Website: apple
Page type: payment
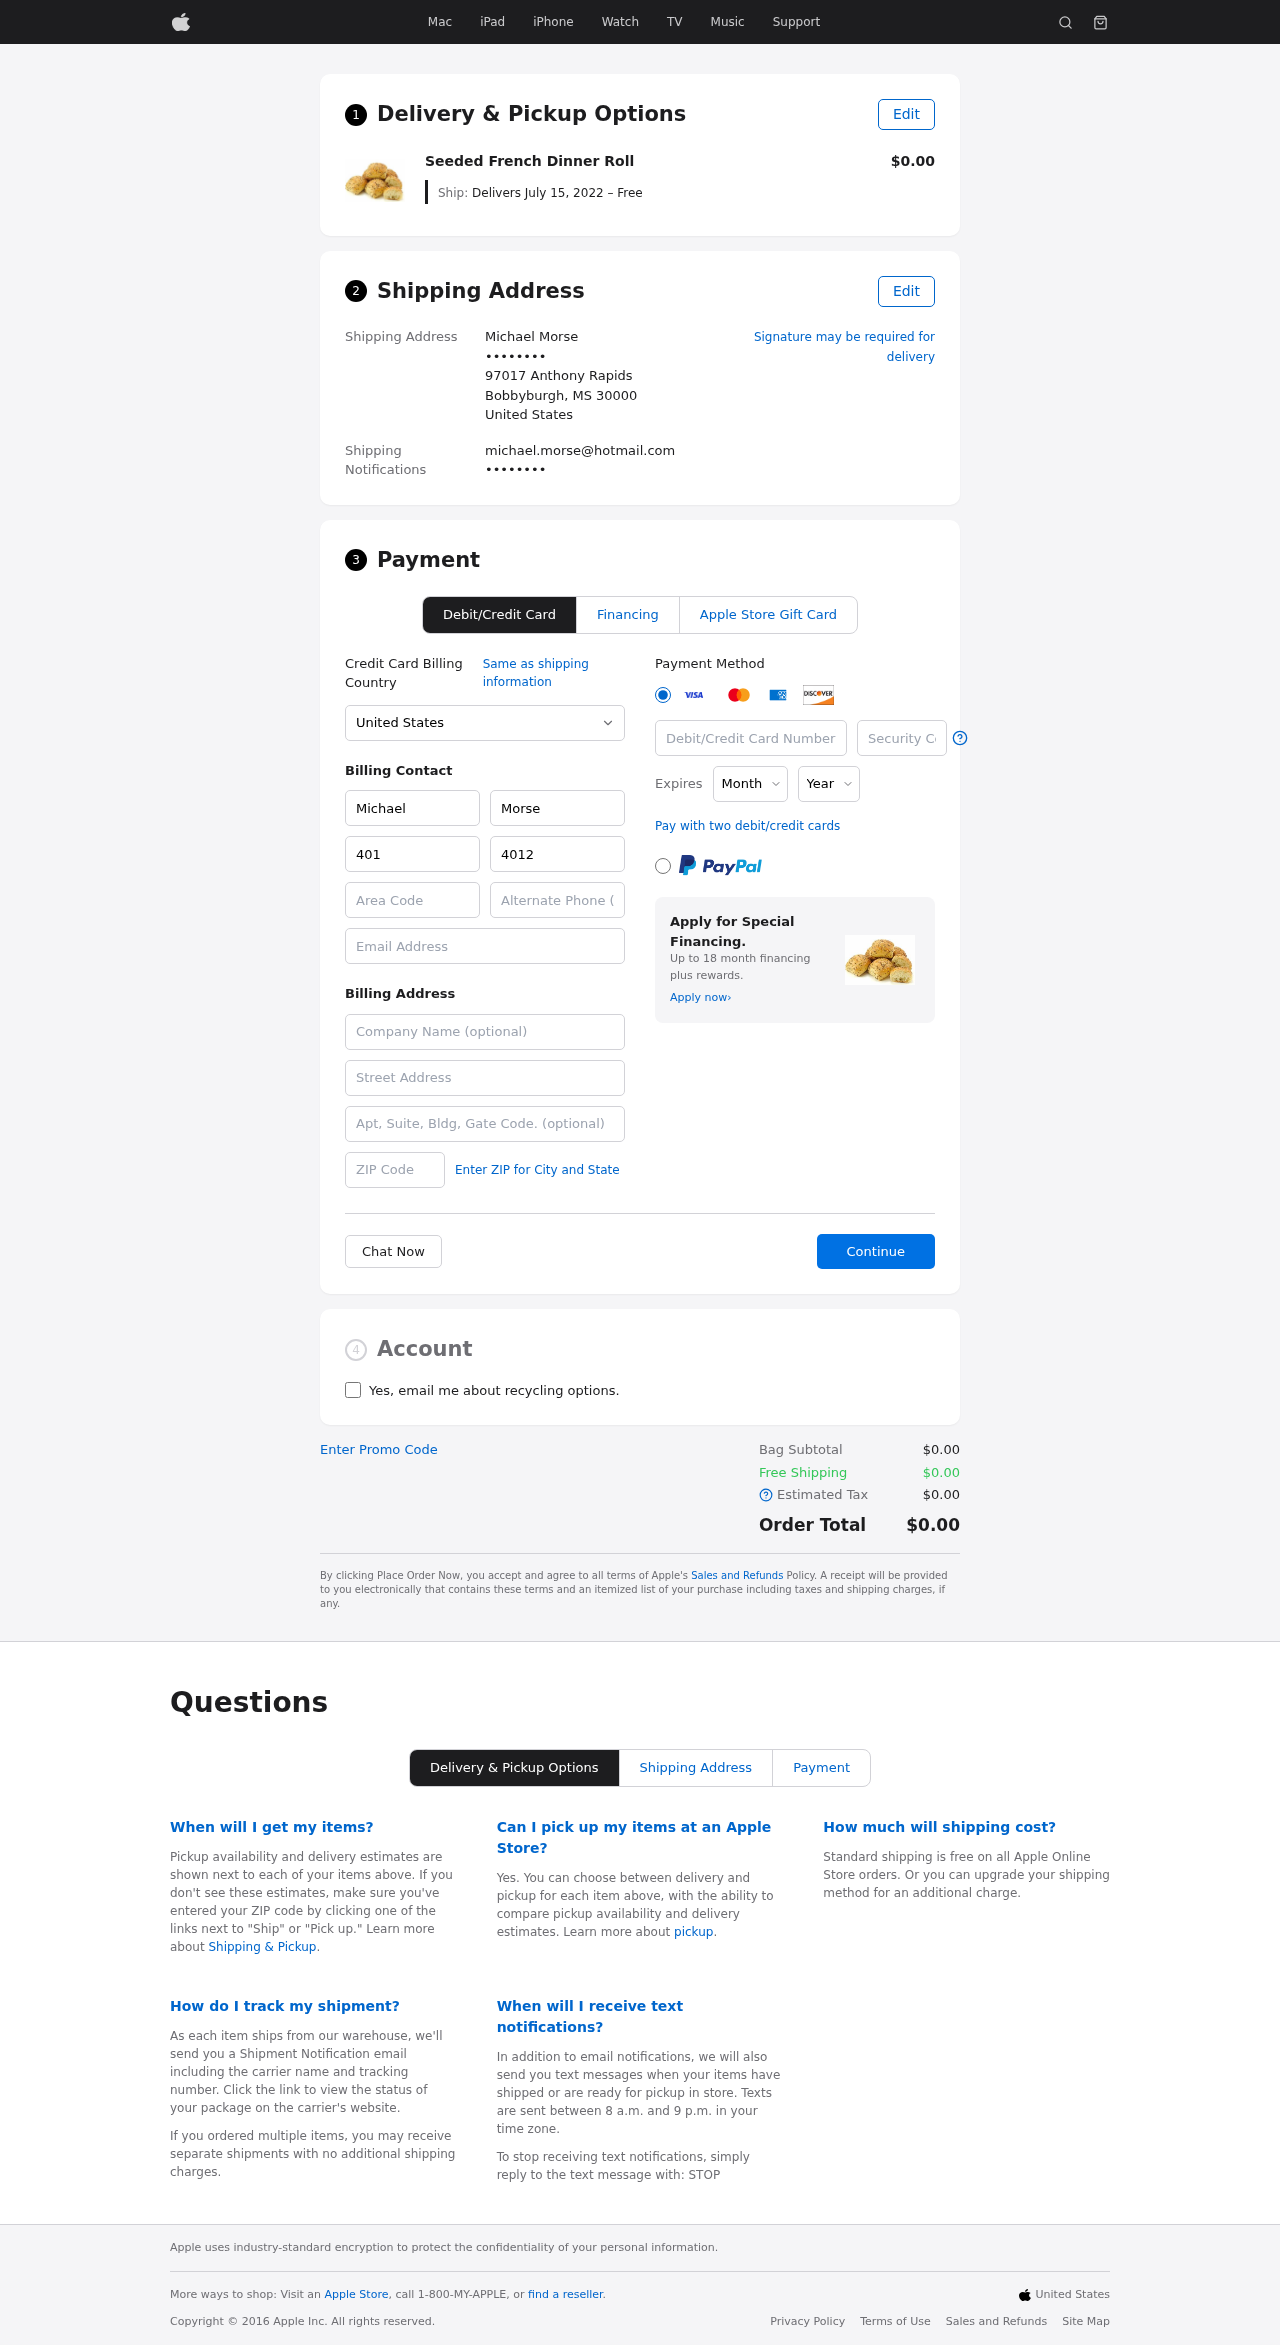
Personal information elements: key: PII_CARD_CVV
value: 2368
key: PII_CARD_EXPIRY_MONTH
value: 09
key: PII_CARD_EXPIRY_YEAR
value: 30
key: PII_CARD_NUMBER
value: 3787 8509 7787 915
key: PII_CITY_STATE_ZIP
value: Bobbyburgh, MS 30000
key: PII_COMPANY
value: Griffith and Sons
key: PII_COUNTRY
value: United States
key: PII_EMAIL
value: michael.morse@hotmail.com
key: PII_EMAIL2
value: michael.morse@hotmail.com
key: PII_FIRSTNAME
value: Michael
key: PII_FULLNAME
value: Michael Morse
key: PII_LASTNAME
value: Morse
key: PII_PHONE3
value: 4012352169
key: PII_PHONE_AREA
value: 401
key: PII_POSTCODE2
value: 16684
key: PII_SECURITY_CODE
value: VU07
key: PII_STREET
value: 97017 Anthony Rapids
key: PII_STREET2
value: Apt. 436
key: PII_PHONE
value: ••••••••
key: PII_PHONE2
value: ••••••••
Product elements: key: PRODUCT1_NAME
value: Seeded French Dinner Roll
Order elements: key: ORDER_DELIVERY_DATE
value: Delivers July 15, 2022 – Free
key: ORDER_SUBTOTAL
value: $0.00
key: ORDER_SHIPPING_COST
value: $0.00
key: ORDER_TAX
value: $0.00
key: ORDER_TOTAL
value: $0.00